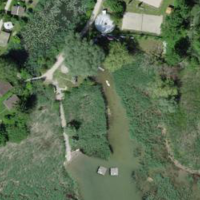
EUNIS habitat code: 16
Species observed at this site:
Lysimachia nummularia